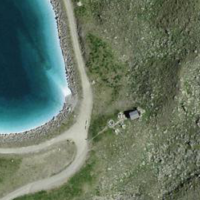
EUNIS habitat code: 31
Species observed at this site:
Empetrum nigrum